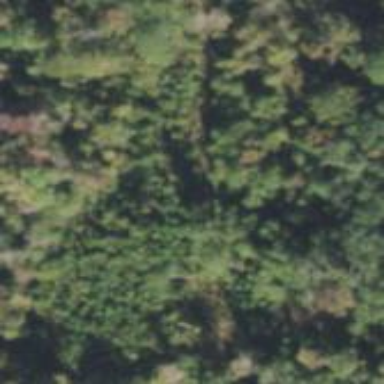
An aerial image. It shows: Area covered in scrub vegetation.